Interaction volume radius: 5 \u00c5
Interaction volume height: 15 \u00c5
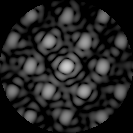
Disorder parameter: 0.268